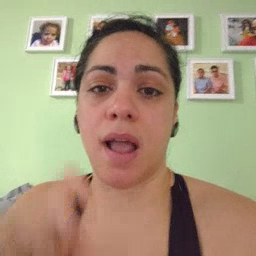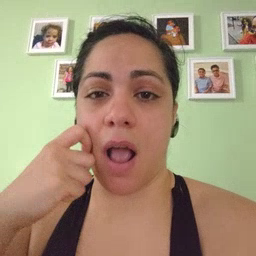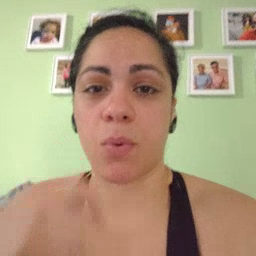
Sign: apple